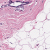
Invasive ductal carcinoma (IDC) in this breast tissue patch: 0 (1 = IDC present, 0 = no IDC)